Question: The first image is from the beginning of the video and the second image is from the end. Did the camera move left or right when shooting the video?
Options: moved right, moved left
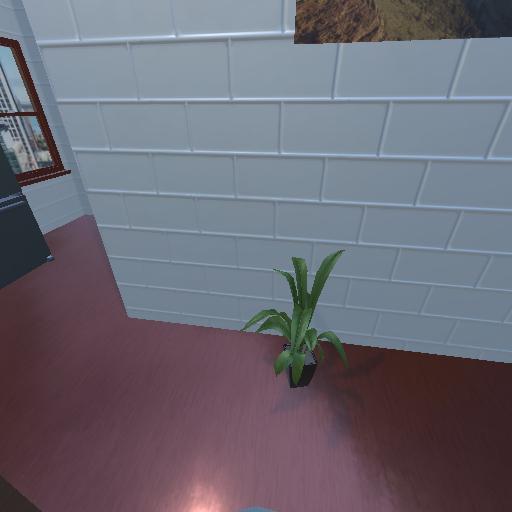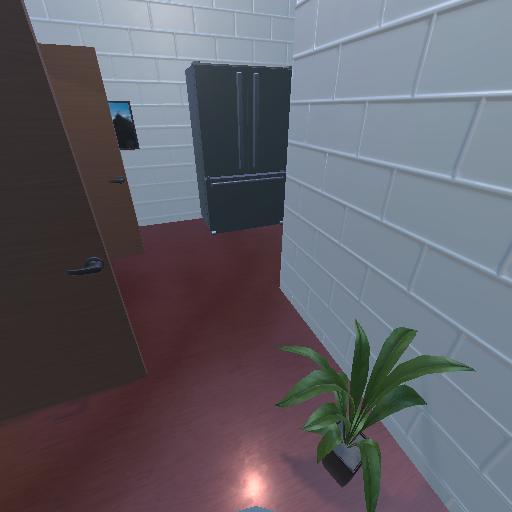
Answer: moved right